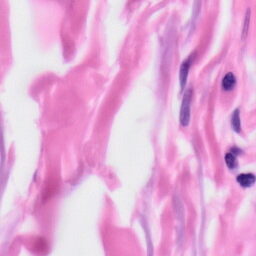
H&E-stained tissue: Skin